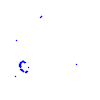
Particle: proton